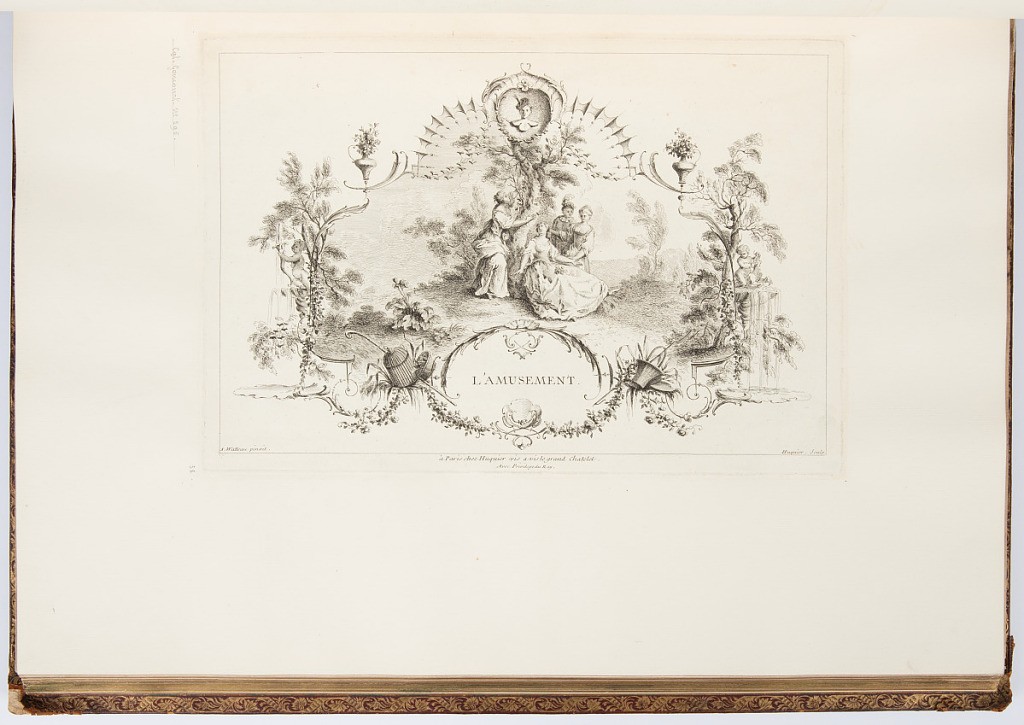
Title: L'AMUSEMENT
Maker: Antoine Watteau, French, 1684–1721
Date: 1723-1735
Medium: Etching on laid paper
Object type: Bound print
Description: Vignette of figures in a landscap underneath a tree. This scene is set within a frame comprised of branches, fountains, trophies of gardening tools, batwings, cartouches, and vases. The plate is signed.